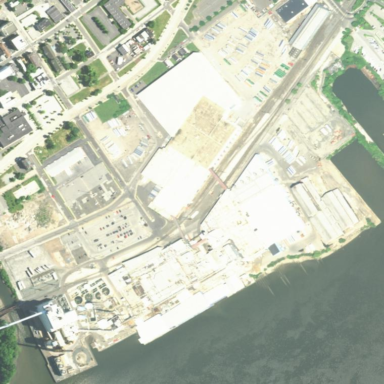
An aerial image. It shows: Industrial area featuring paper mill.